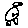
Label: bird